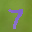
Label: 7